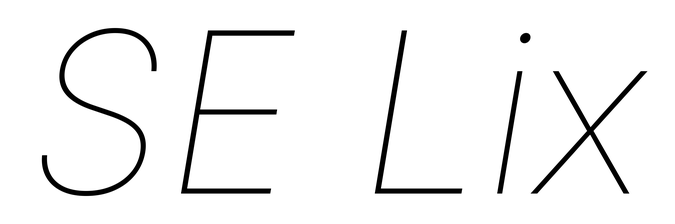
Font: Inter-Italic_Thin_Italic